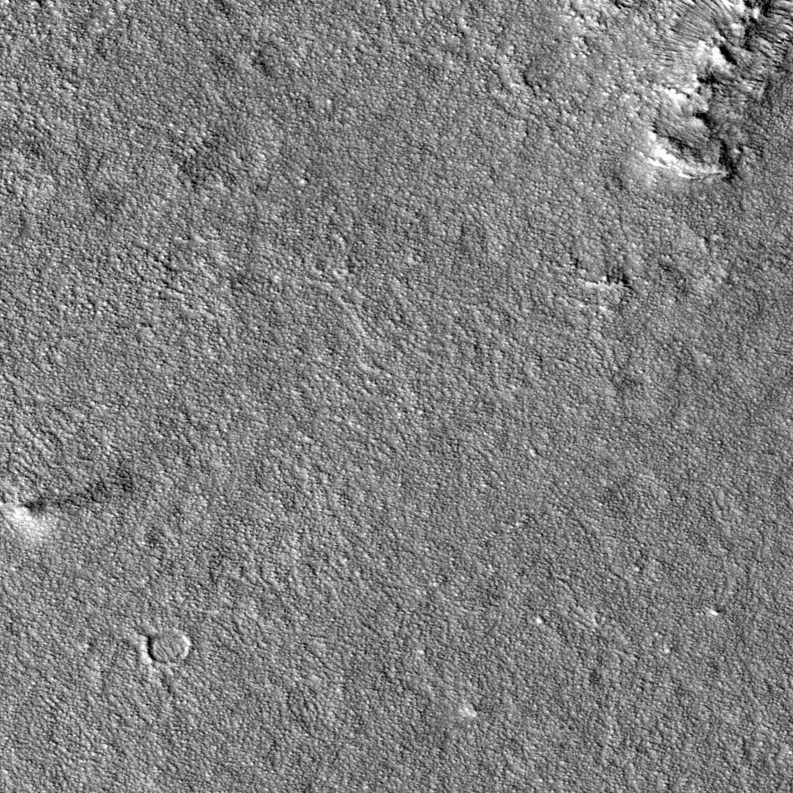
Label: dustdevil